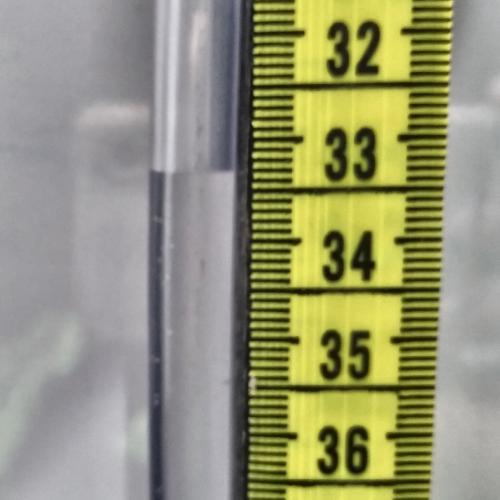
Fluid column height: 33.3 cm